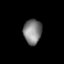
Tissue: prostate
Cell type: T cells
Senescence score: 0.8011
Nuclear area (px): 449
Mean DAPI intensity: 127.501